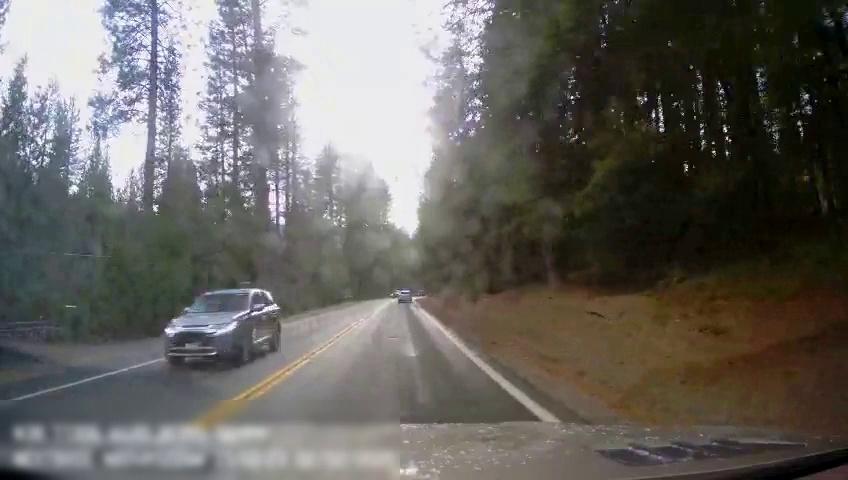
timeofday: Day
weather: Sunny
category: Drivable Space
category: Vehicles | SUV
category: Vehicles | SUV
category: Vehicles | Truck
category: Lanes | Current Lane
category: Lanes | Current Lane
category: Lanes | Opposite Lane
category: Lanes | Opposite Lane